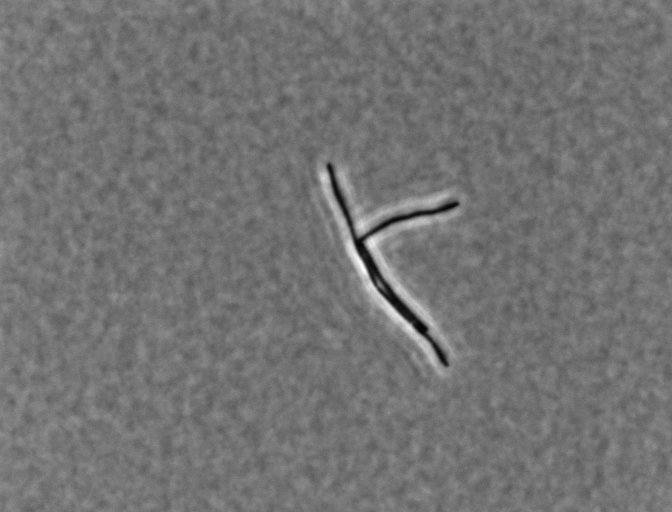
Bacillus subtilis